Question: It is possible to enable a code editor helpers for .js files in Visual Studio 2010.
I am tasked to alter the existing JavaSript files, and I am having a hard time to even getting around the written codes, since VS editor treats JS as text. I think Notepad++ would do a better job in this case.
Consider a simple example in the image below:

When an opening braces are selected, the closing ones should also be highlighted so see the boundaries of the function.
The question is: Is there an extension, or some other add-in to VS to enable comfort javascript editing?
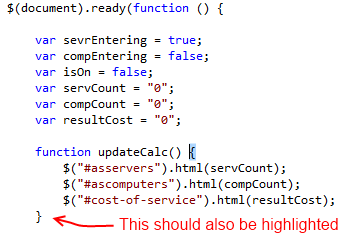
Answer: <URL> looks good